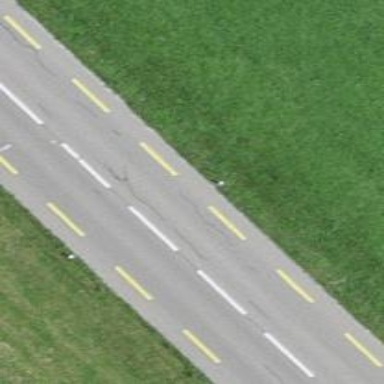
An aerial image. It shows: Secondary road with asphalt surface and dedicated cycle lane.